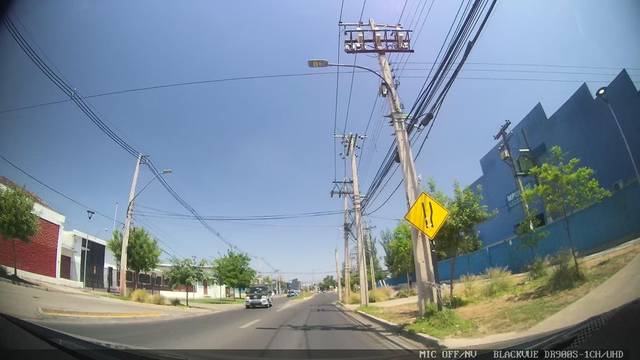
Region: Chile
Coordinates: -33.495, -70.638